Field crop: maize
Growth stage: 2
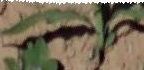
Species: maize